高一 · 代数
为了抗击新型冠状病毒肺炎, 某医药公司研究出一种消毒剂, 据实验表明, 该药物释放量 $y\left(\mathrm{mg} / \mathrm{m}^{3}\right)_{\text {与时间 }} t(h)$ 的函数关系为 $\quad y=\left\{\begin{array}{ll}k t, & 0<t<\frac{1}{2} \\ \frac{1}{k t}, & t \geq \frac{1}{2}\end{array}\right.$ (如图所示), 实验表明, 当药物释放量 $y<0.75\left(\mathrm{mg} / \mathrm{m}^{3}\right)$ 对人体无害. (1) $k=$ \$ \qquad \$ ;（2）为了不使人身体受到药物伤害，若使用该消毒剂对房间进行消毒，则在消毒后至少经过 \$ \qquad \$分钟人方可进入房间.

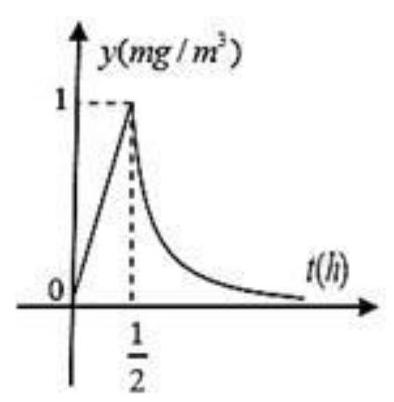
答案: $2 ; 40$
解析: (1)由图可知, 当 $t=\frac{1}{2}$ 时, $y=1$, 即 $\frac{1}{k \times \frac{1}{2}}=1 \Rightarrow k=2$

(2) 由题意可得 $\left\{\begin{array}{l}t \geq \frac{1}{2} \\ \frac{1}{2 t}<0.75\end{array}\right.$, 解得 $t>\frac{2}{3}$

则为了不使人身体受到药物伤害, 若使用该消毒剂对房间进行消毒, 则在消毒后至少经过 $\frac{2}{3} \times 60=40$ 分钟人方可进入房间.
故答案为:（1）2;（2）40

【分析】(1) 由 ${ }^{t=\frac{1}{2}}$ 时, $y=1$, 即可得出 $k$ 的值; (2) 解不等式组即可得出答案.

三、解答题